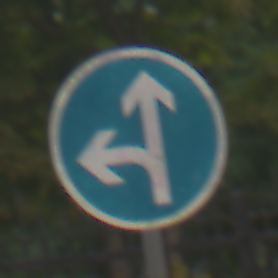
Verkehrszeichen: VorgeschriebeneFahrtrichtungGeradeausOderLinks
Umgebung: Outdoor, Urban
Tageszeit: MorningAfternoon
Wetter: Overcast
Licht: Natural
Jahreszeit: NotSpecified
Kontrast: LowContrast